Aerial crown-view tile of a tropical tree (Barro Colorado Island, Panama), acquired 20250616:
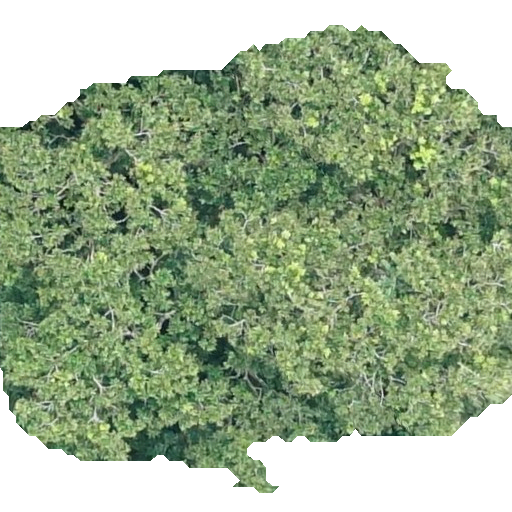
Species: Anacardium excelsum
GBIF accepted scientific name: Anacardium excelsum
Crown area: 292.584 m²